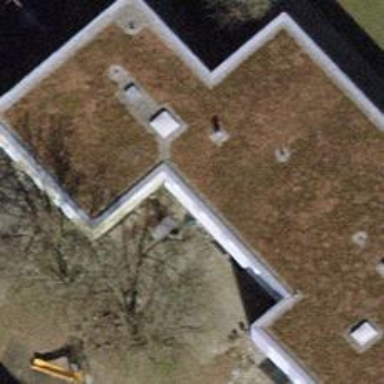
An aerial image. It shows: Kindergarten.